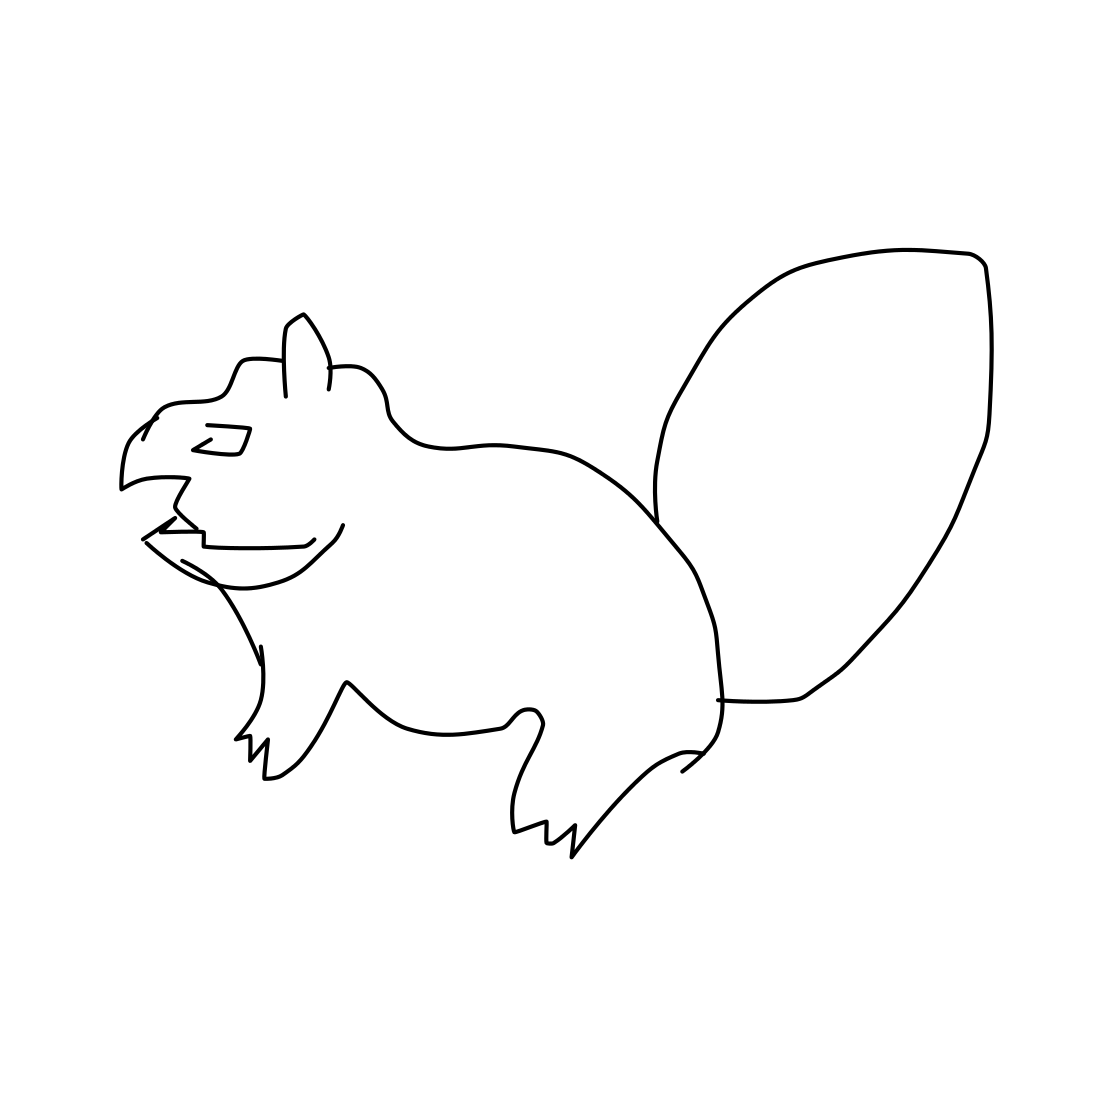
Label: squirrel